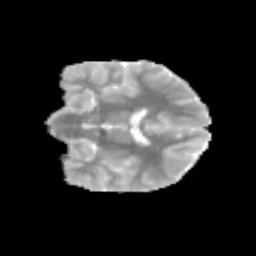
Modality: MD
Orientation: coronal
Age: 11
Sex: male
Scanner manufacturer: siemens
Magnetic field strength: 3 T
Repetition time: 3.8 s
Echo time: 0.07 s